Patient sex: M
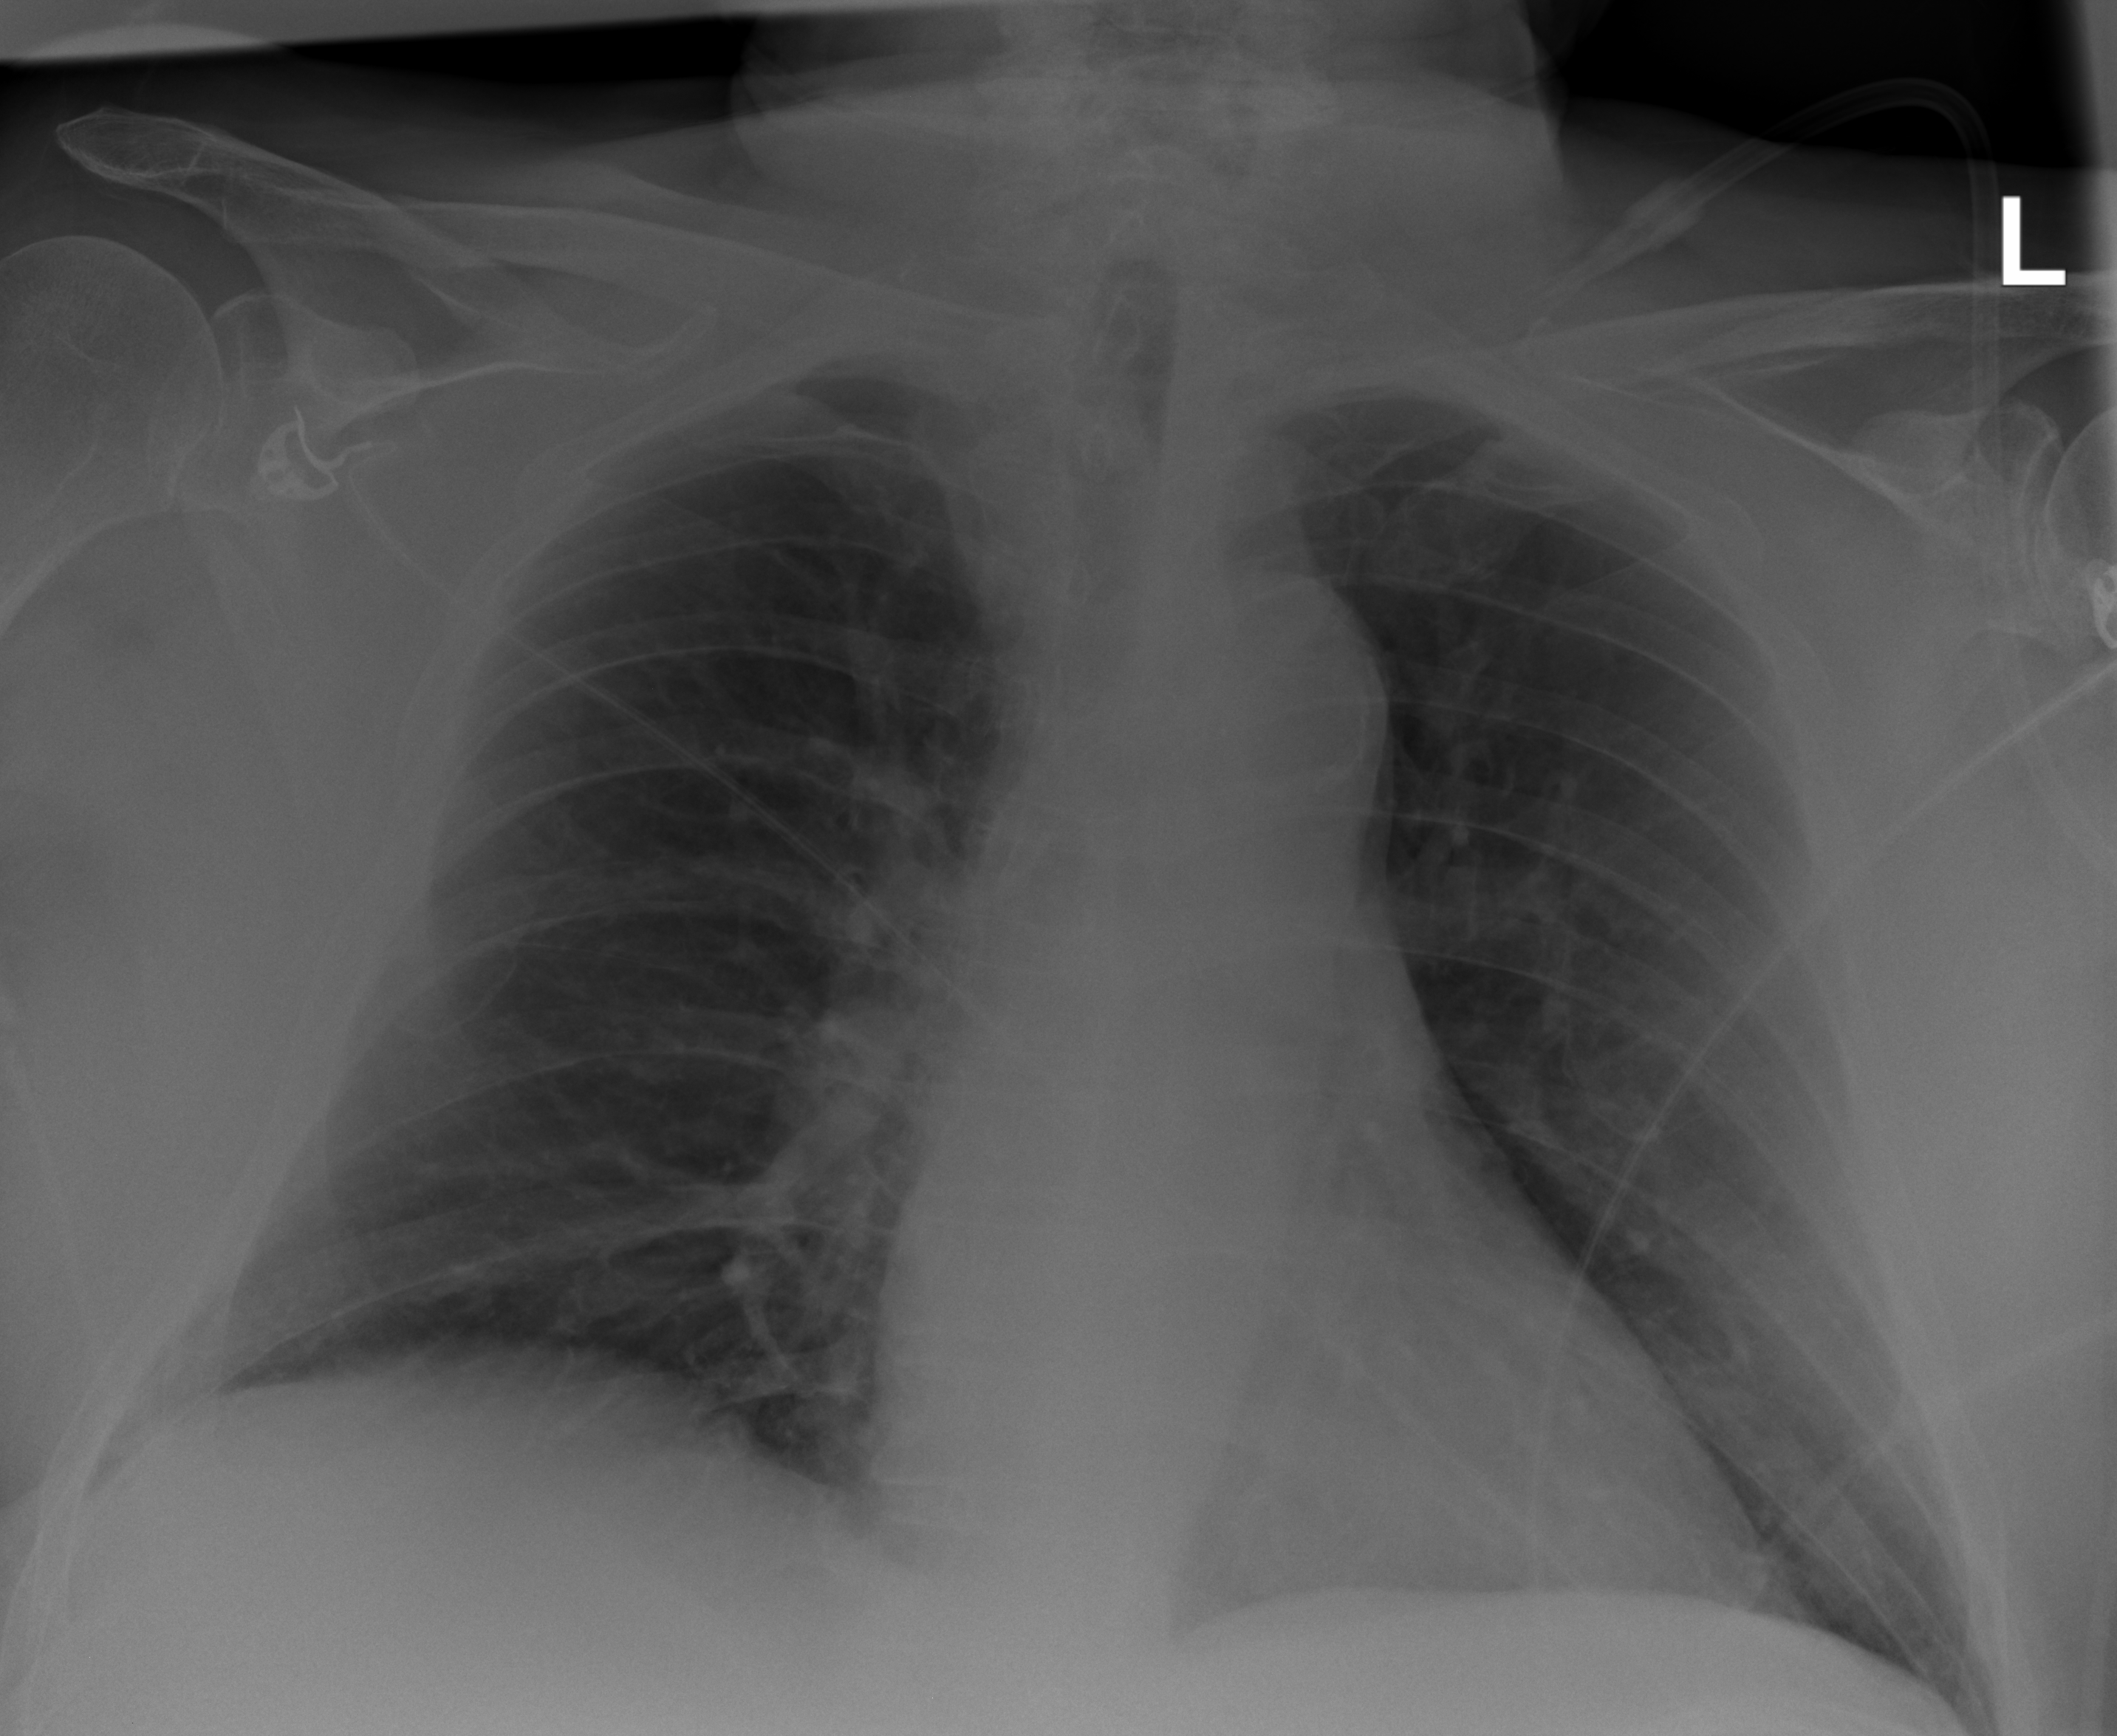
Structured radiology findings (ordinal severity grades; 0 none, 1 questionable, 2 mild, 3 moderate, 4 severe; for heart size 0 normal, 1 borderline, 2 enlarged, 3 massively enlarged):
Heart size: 0
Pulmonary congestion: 0
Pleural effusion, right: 0
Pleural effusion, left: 0
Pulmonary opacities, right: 0
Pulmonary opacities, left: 0
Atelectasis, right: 2
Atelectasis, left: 0